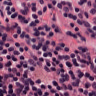
Metastatic tissue present: no